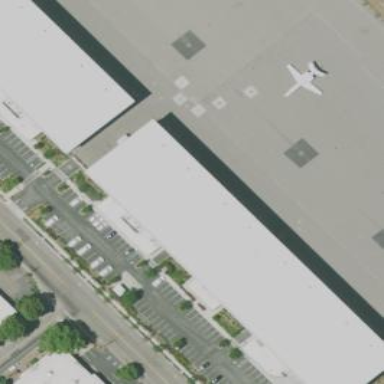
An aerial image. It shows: Building designed as airport hangar.